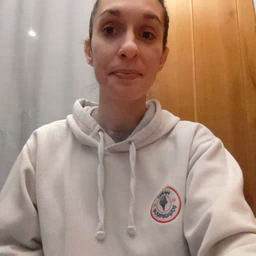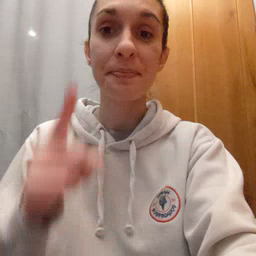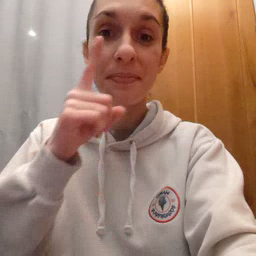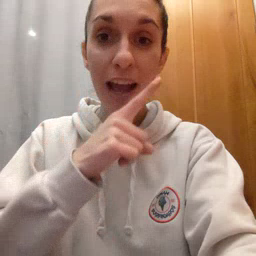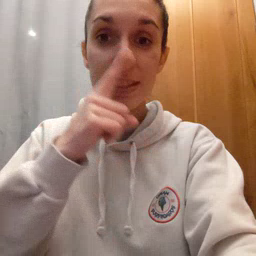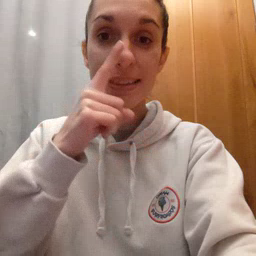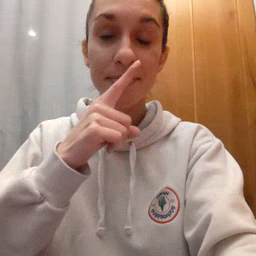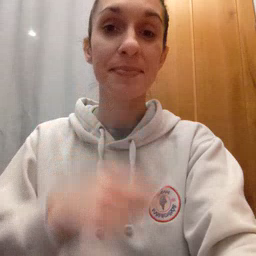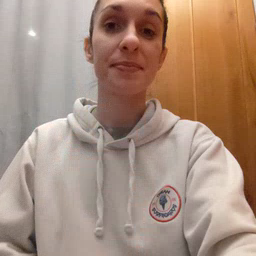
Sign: mouse